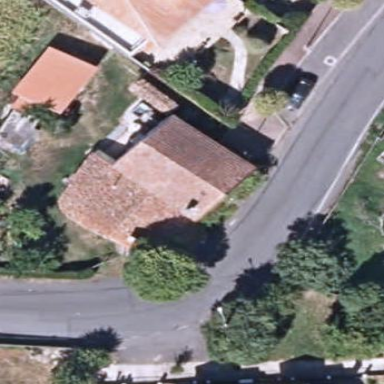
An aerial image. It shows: Simple and straightforward house.